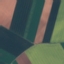
Label: AnnualCrop